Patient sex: F
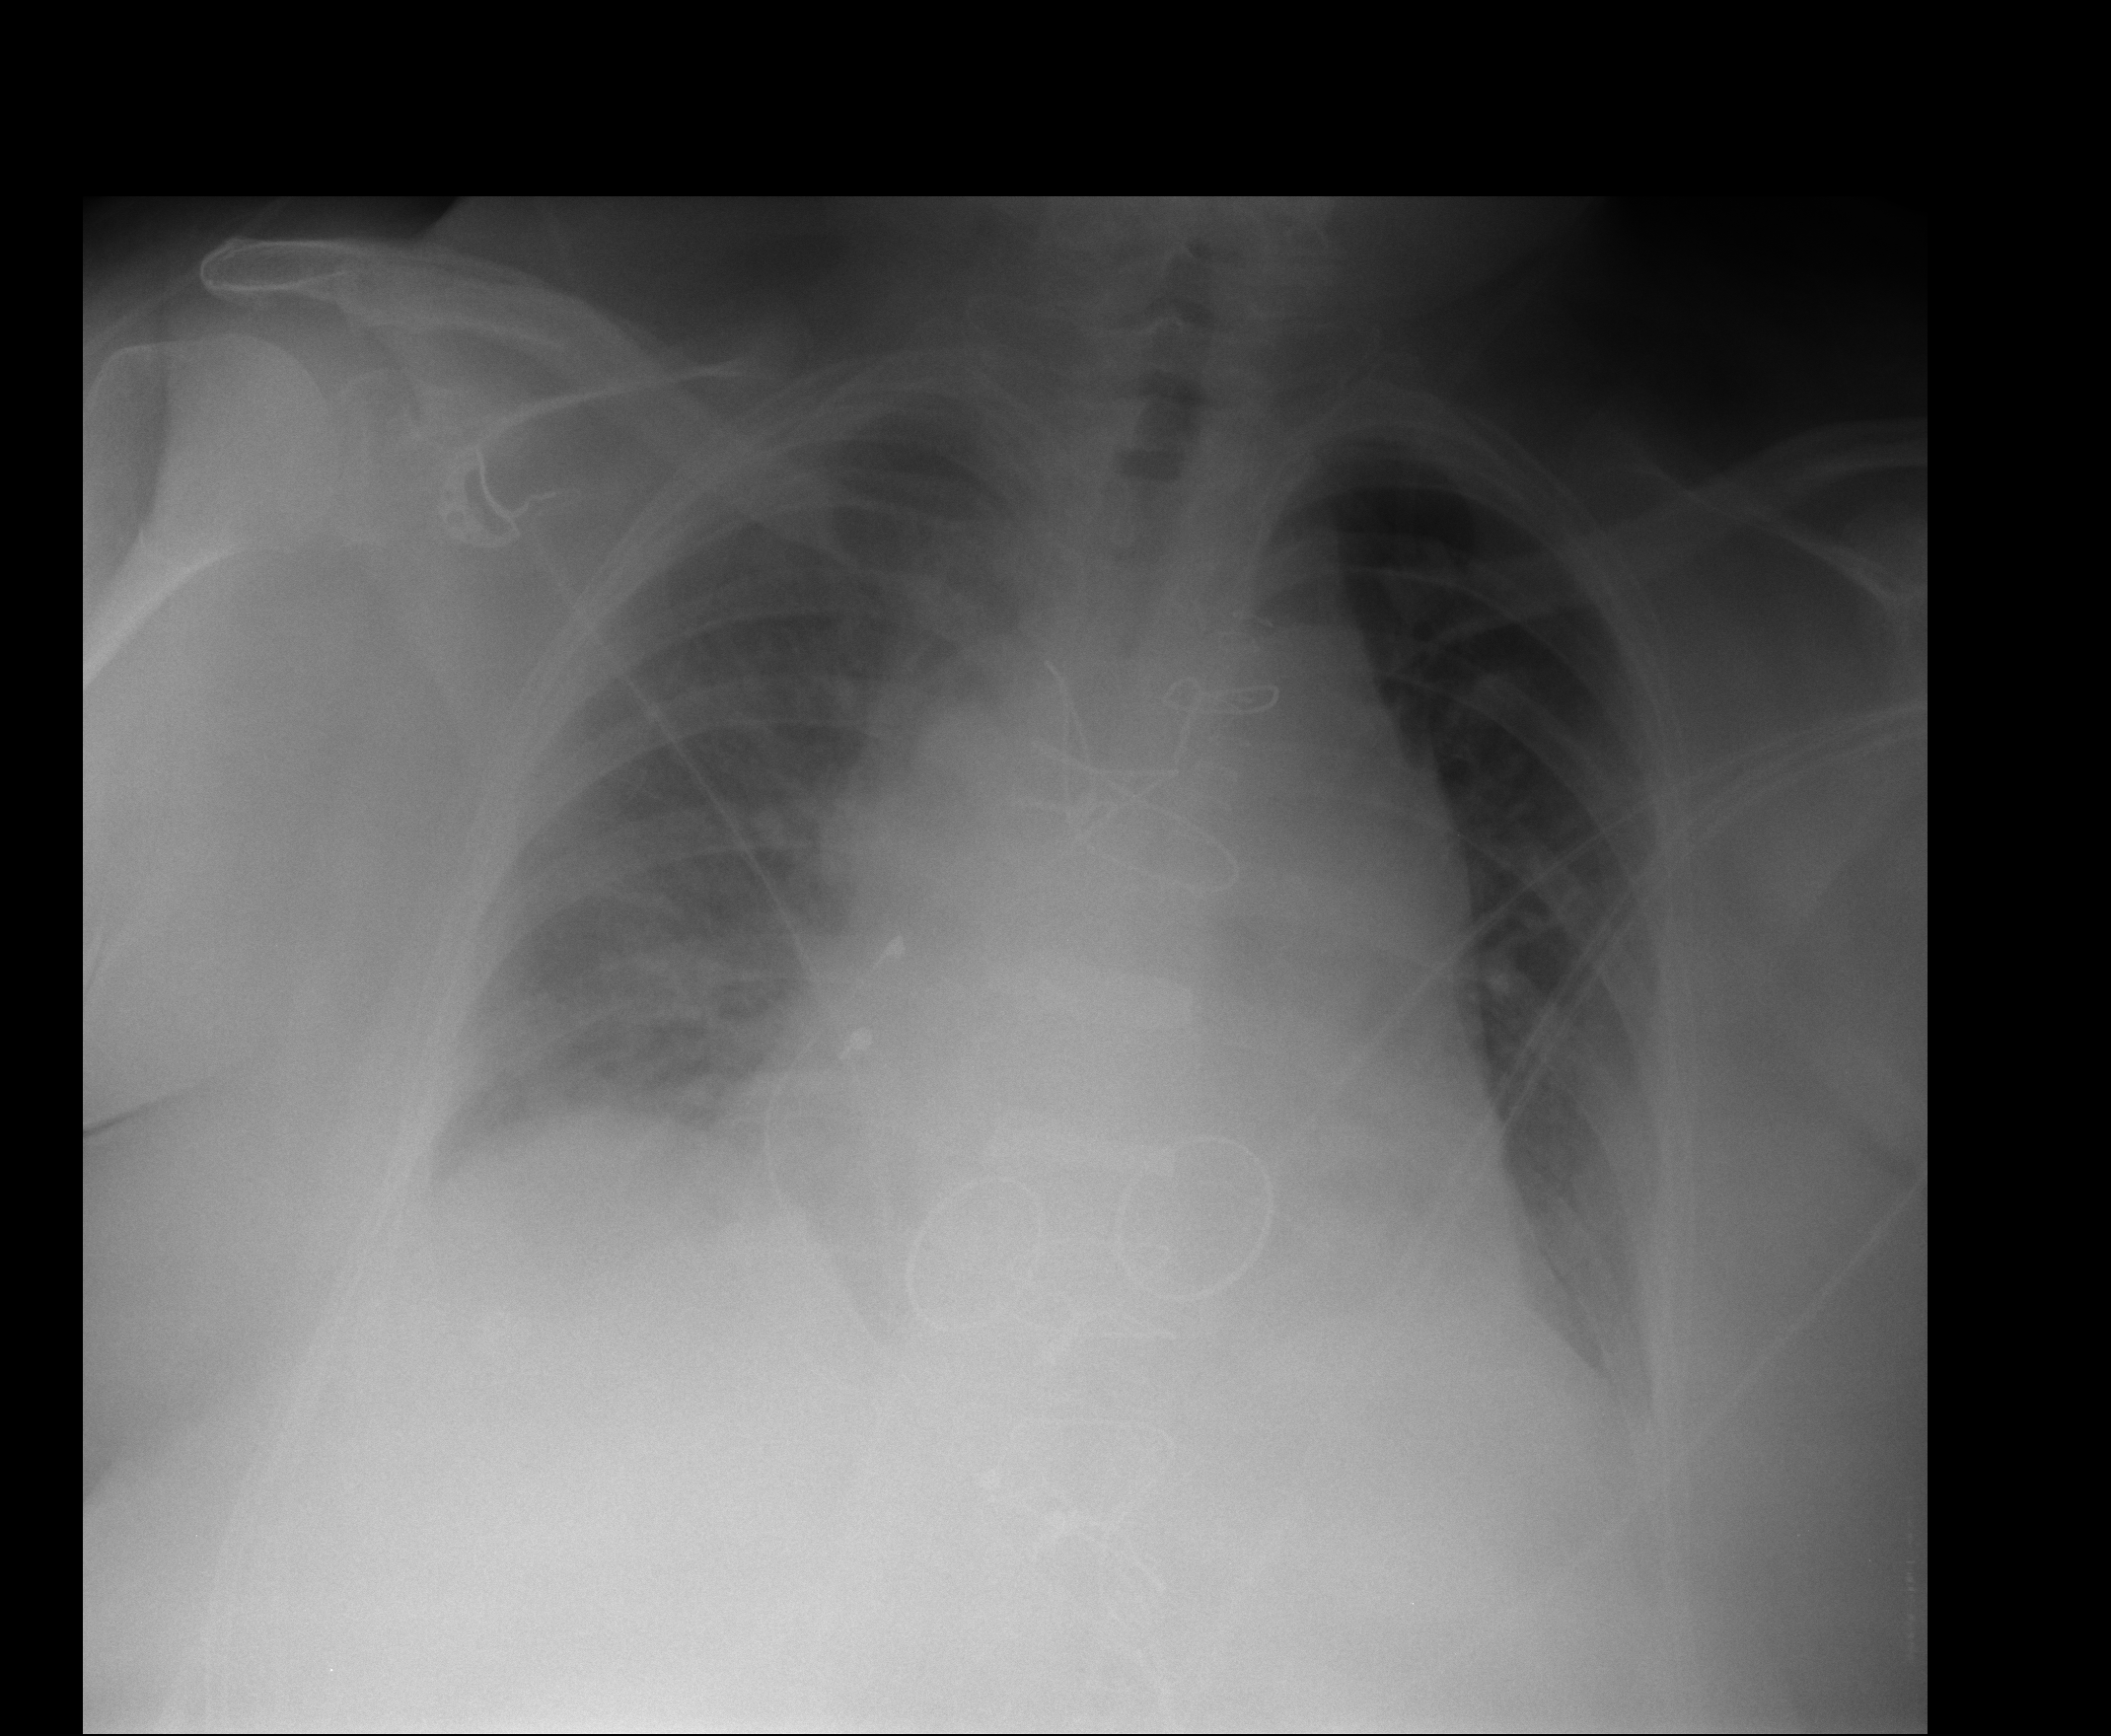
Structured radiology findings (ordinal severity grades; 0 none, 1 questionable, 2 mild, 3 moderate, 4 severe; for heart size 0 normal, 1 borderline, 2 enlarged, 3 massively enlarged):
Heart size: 3
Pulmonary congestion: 3
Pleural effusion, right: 1
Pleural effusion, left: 0
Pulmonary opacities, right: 3
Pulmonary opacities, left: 2
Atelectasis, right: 2
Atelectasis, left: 2